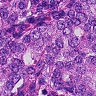
Metastatic tissue present: yes